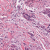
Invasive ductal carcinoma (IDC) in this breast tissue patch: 1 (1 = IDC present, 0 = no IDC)